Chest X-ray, PA view. Patient: 41 years old, sex F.
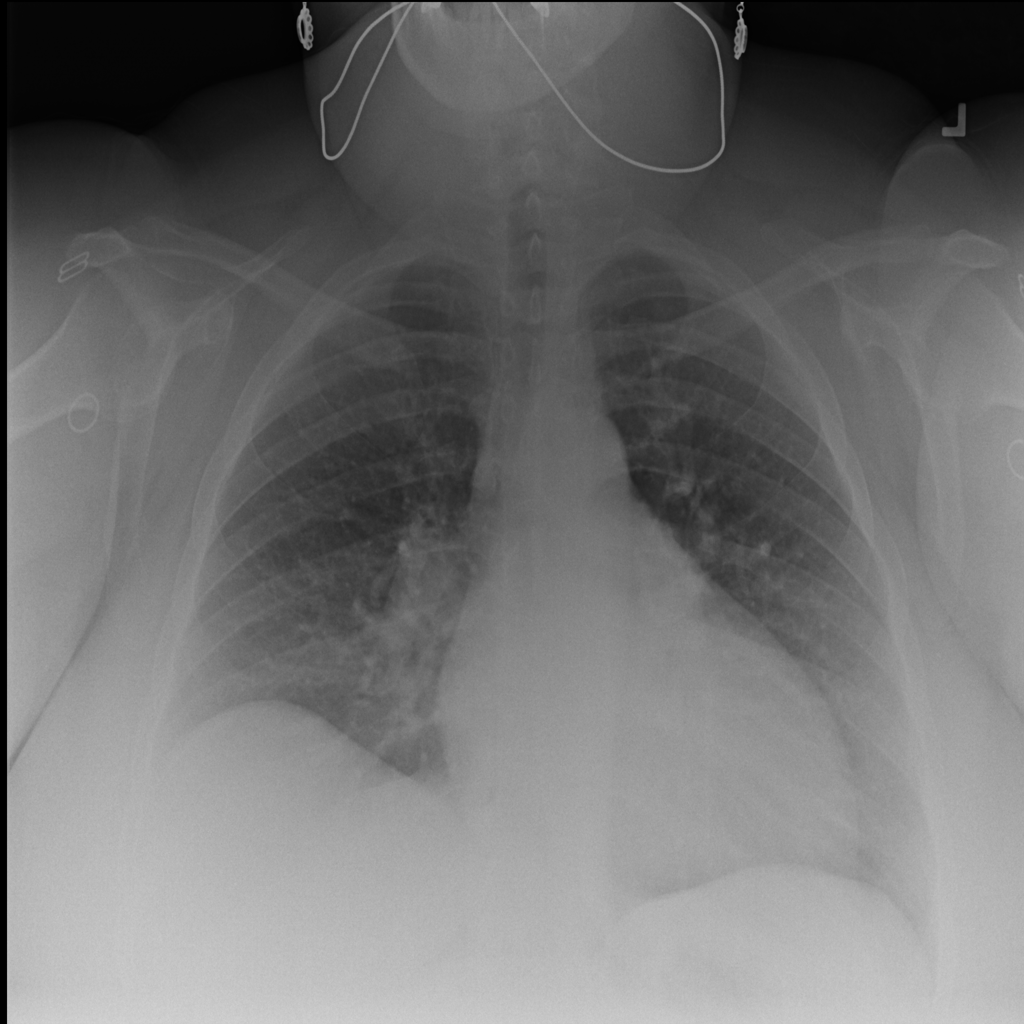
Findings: No Finding